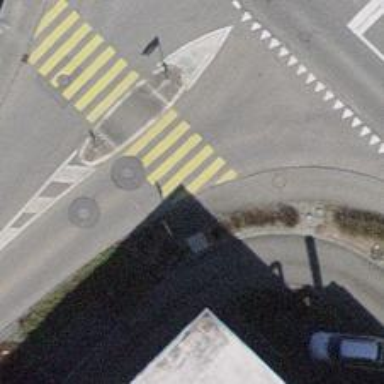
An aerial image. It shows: Zebra crossing on footway.